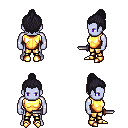
a pixel art fantasy rpg character, male body template, dark elf, purple skin, gold chest armor, gold greaves, raven short topknot hairstyle, gold boots, dagger, four views (front, back, left, right), 2x2 character sprite sheet, small pixel art, hard edges, no anti-aliasing